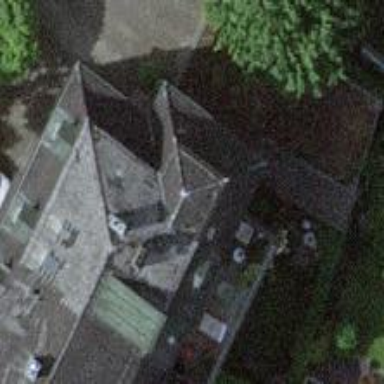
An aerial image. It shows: Residential building with mansard roof.